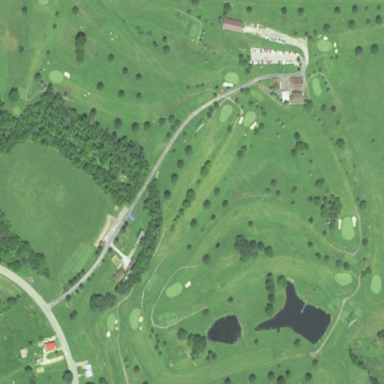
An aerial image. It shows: Golf course.